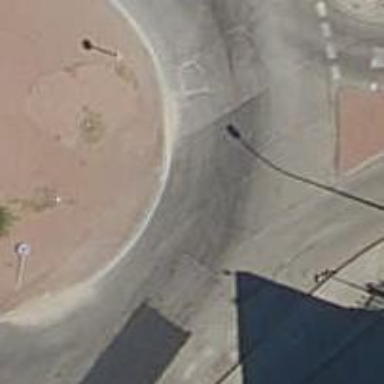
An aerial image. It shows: Roundabout on residential road with asphalt surface.